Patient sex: F
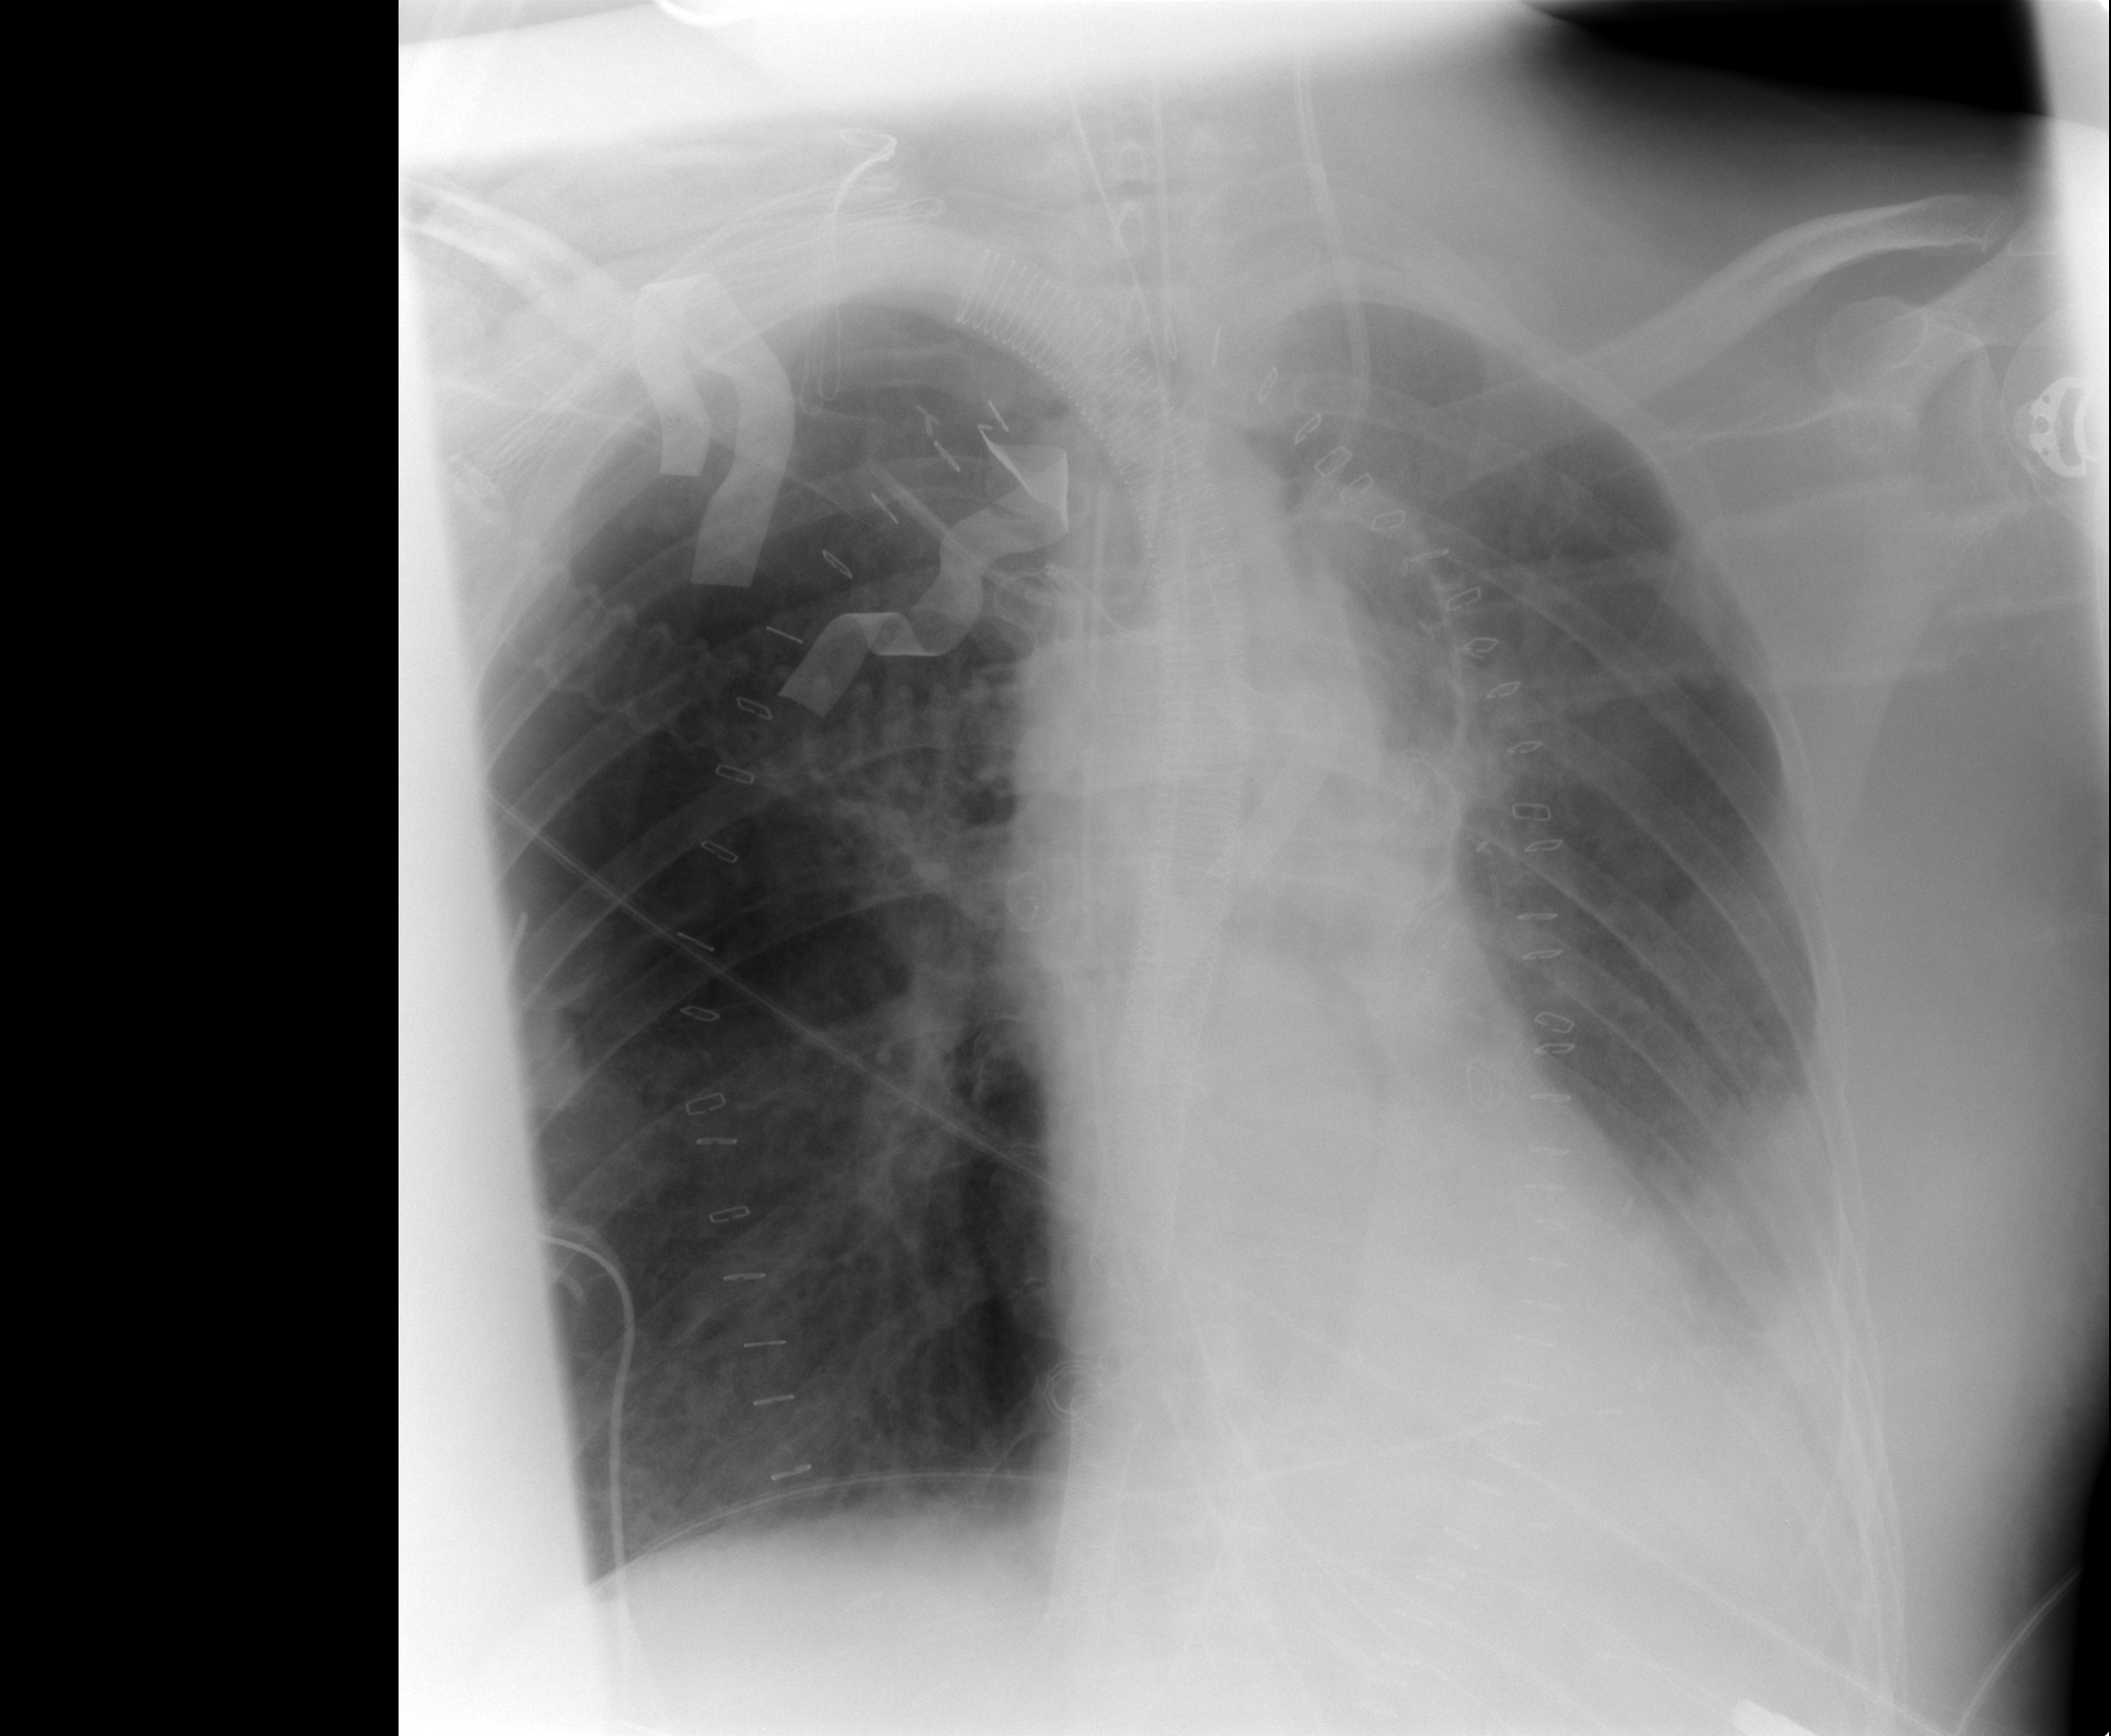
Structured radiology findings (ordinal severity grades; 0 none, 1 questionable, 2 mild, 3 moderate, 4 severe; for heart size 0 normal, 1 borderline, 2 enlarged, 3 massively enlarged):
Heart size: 0
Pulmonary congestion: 1
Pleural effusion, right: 0
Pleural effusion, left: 2
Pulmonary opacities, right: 2
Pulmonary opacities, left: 2
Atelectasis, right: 0
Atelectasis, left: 2